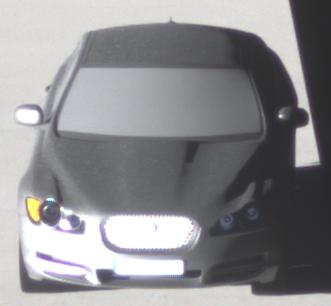
Make: Jaguar
Model: XF 3.0 V6
Detailed model: XF (X250) Limousine
Model produced from: 2010/02
Model produced until: 2010/10
Doors: 4
Color: gray
Road condition: dry road
Daytime: sunrise or sunset
Contrast: high contrast